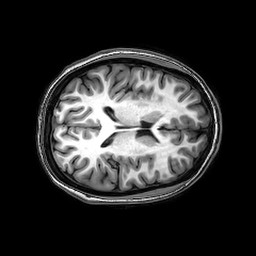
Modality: T1w
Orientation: axial
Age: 20
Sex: male
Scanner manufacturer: philips
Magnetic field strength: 3 T
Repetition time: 0.008342 s
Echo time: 0.00383 s